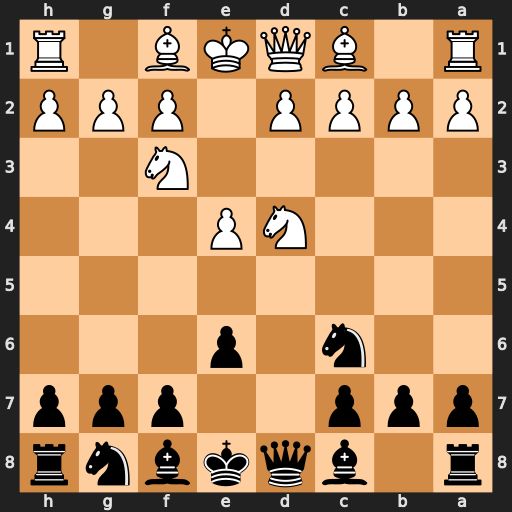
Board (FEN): r1bqkbnr/ppp2ppp/2n1p3/8/3NP3/5N2/PPPP1PPP/R1BQKB1R
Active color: b
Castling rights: KQkq
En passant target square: -
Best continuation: Nxd4 Nxd4 Qxd4